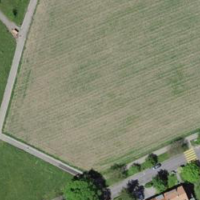
EUNIS habitat code: 25
Species observed at this site:
Cichorium intybus